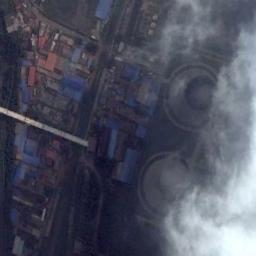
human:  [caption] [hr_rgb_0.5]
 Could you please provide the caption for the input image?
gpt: Many buildings of different shapes and sizes are beside the thermal power station .

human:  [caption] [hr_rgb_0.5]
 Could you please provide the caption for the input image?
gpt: There are rows of blue or red buildings on one side of the two thermal power stations .

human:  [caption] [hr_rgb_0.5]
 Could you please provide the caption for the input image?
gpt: In the thermal power station there are neatly planned plants and good greenery, and there are two cooling towers .

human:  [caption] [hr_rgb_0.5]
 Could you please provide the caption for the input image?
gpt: The thermal power station is next to some buildings with white mist above .

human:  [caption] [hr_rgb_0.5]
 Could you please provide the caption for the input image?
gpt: There are some blue buildings on the thermal power station .